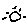
Label: sun